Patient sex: M
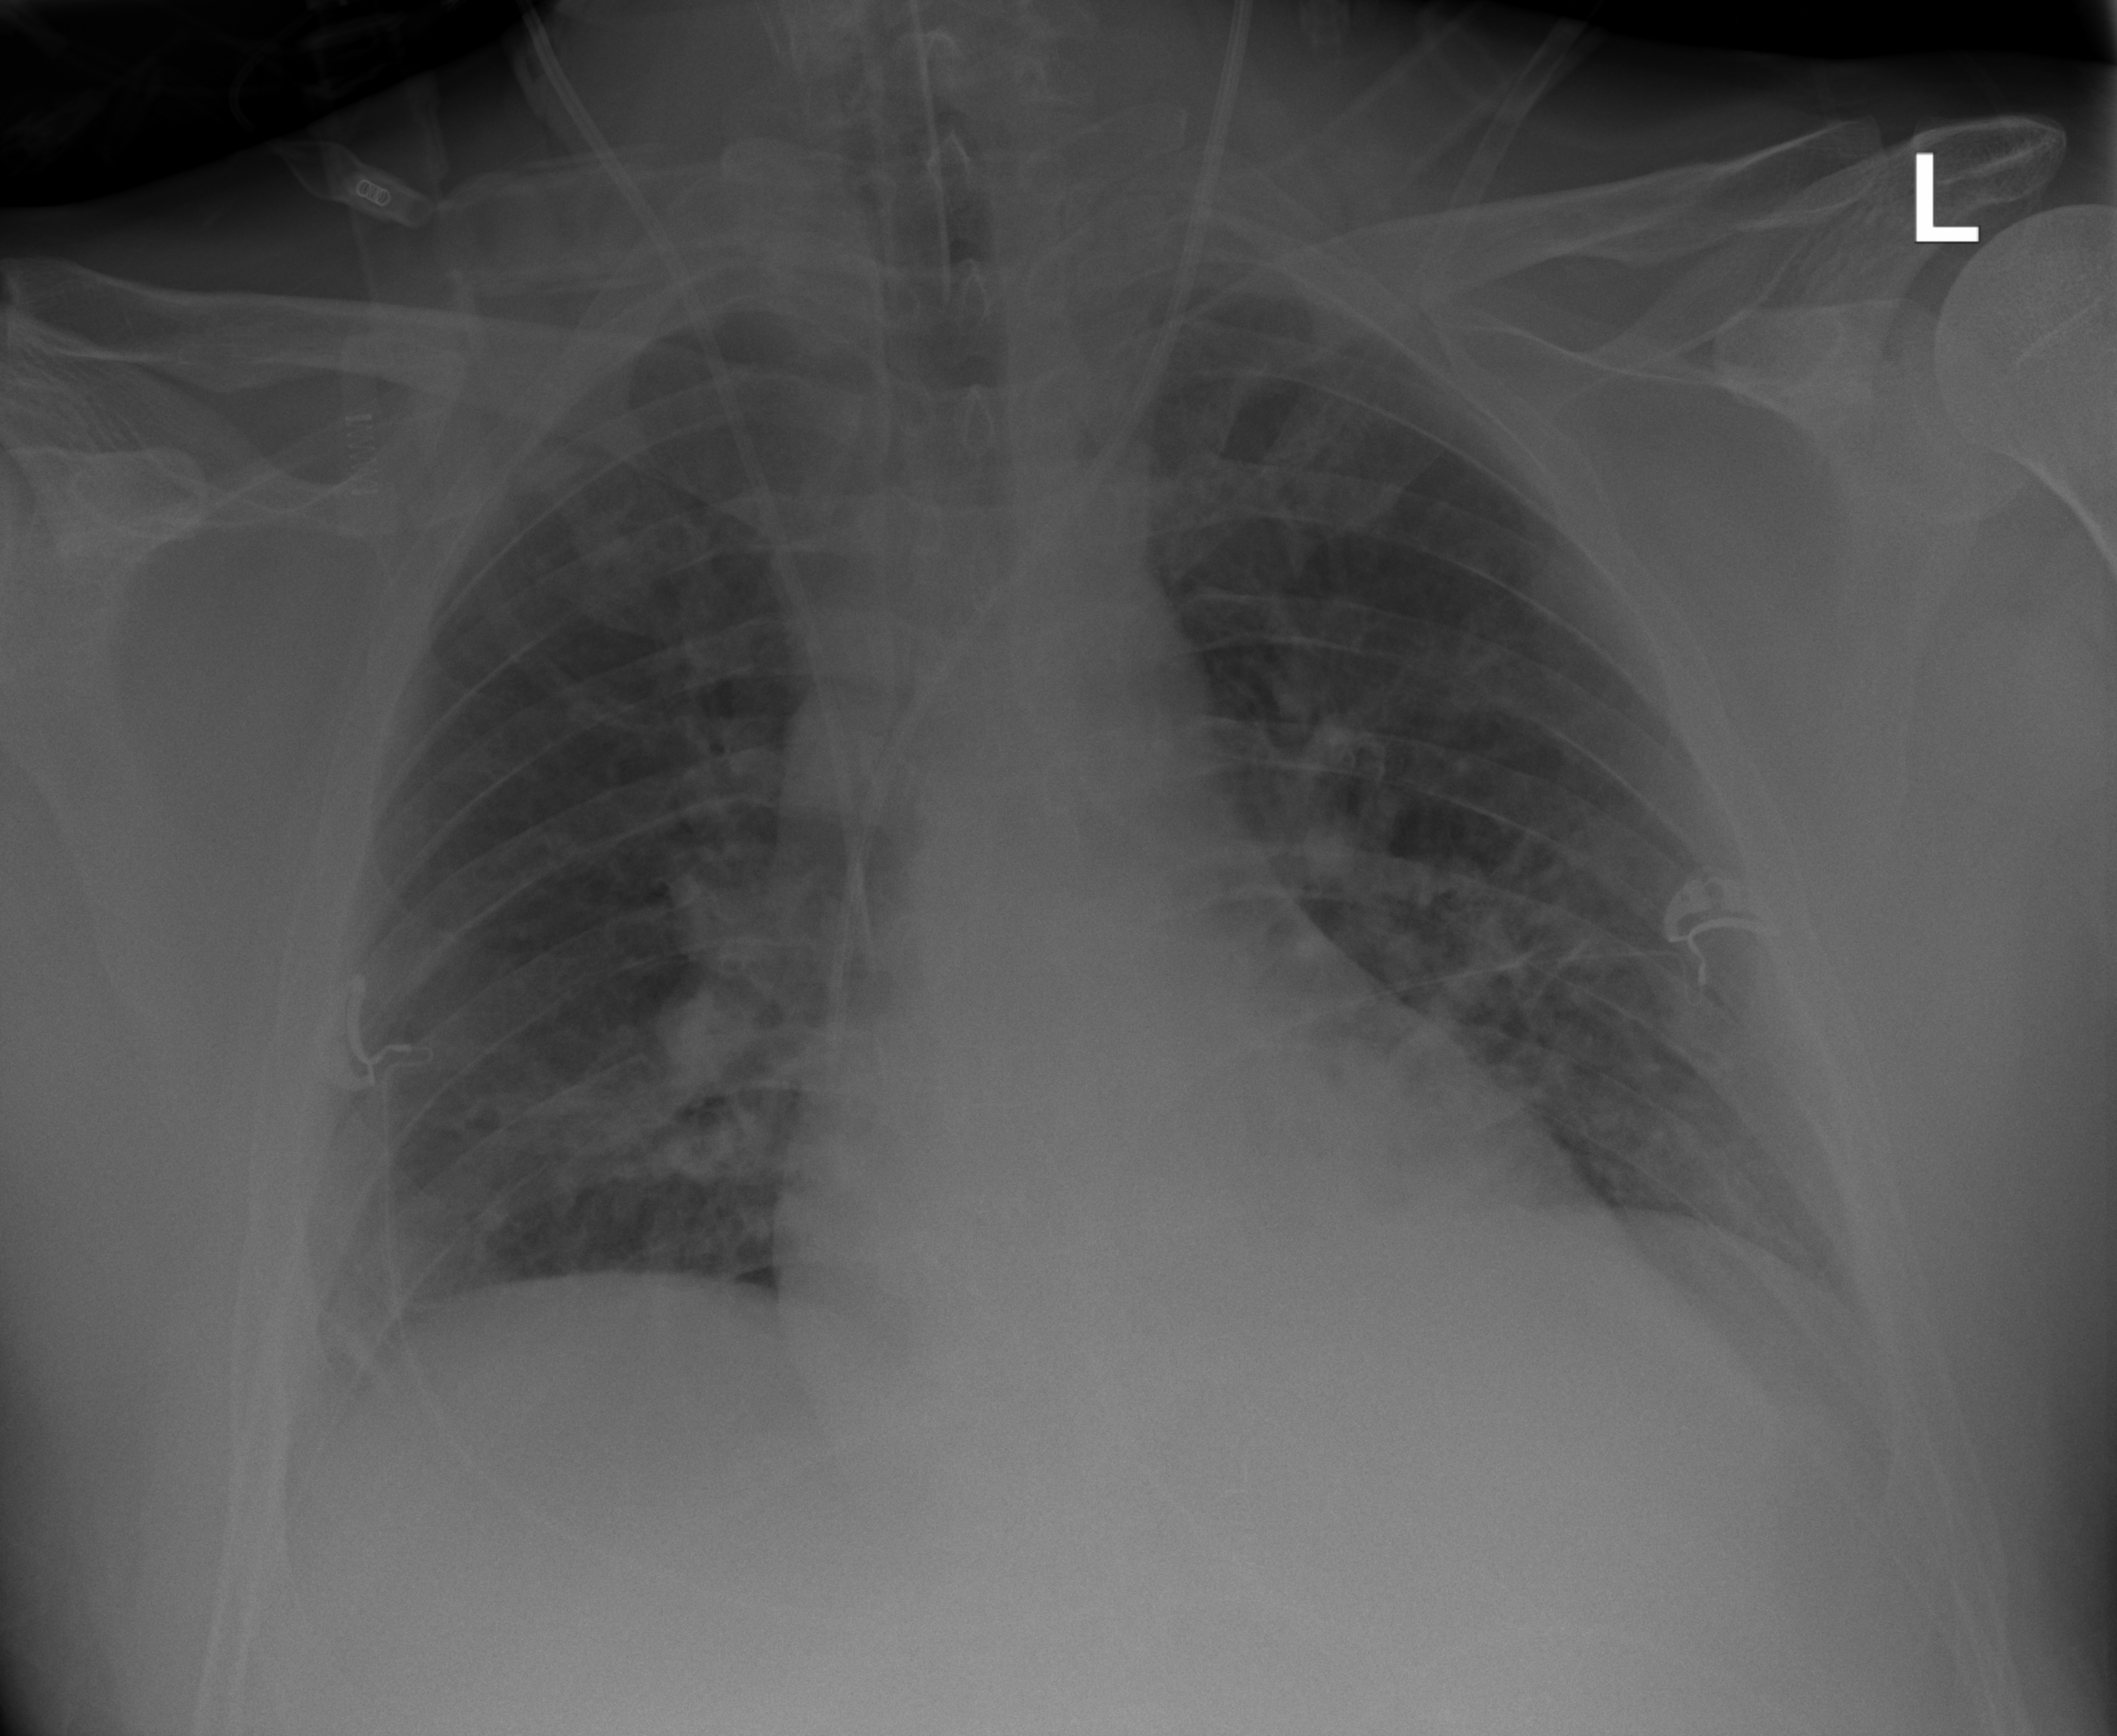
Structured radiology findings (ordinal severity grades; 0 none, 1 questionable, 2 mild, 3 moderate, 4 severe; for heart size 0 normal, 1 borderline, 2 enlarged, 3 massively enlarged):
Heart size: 1
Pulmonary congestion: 0
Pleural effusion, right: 0
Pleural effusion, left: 0
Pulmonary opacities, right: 0
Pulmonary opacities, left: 2
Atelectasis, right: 2
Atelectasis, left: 2